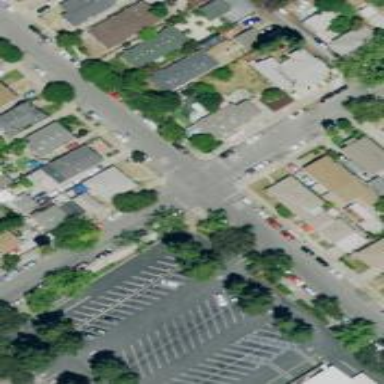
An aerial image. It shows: Residential road with separate sidewalk.